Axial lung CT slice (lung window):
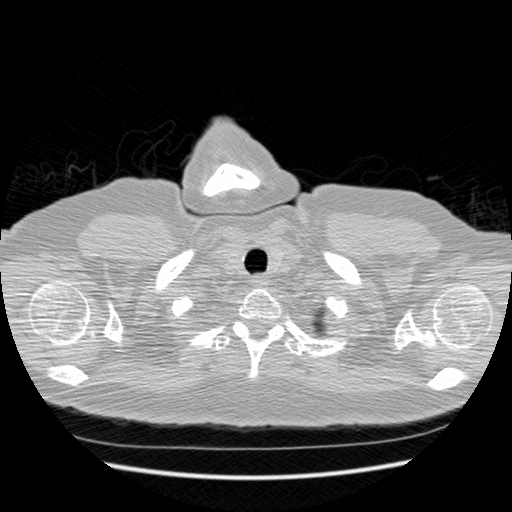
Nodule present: no